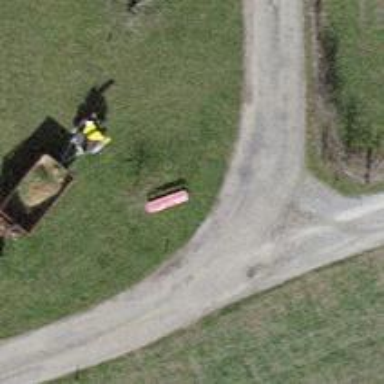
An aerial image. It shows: Red bench.